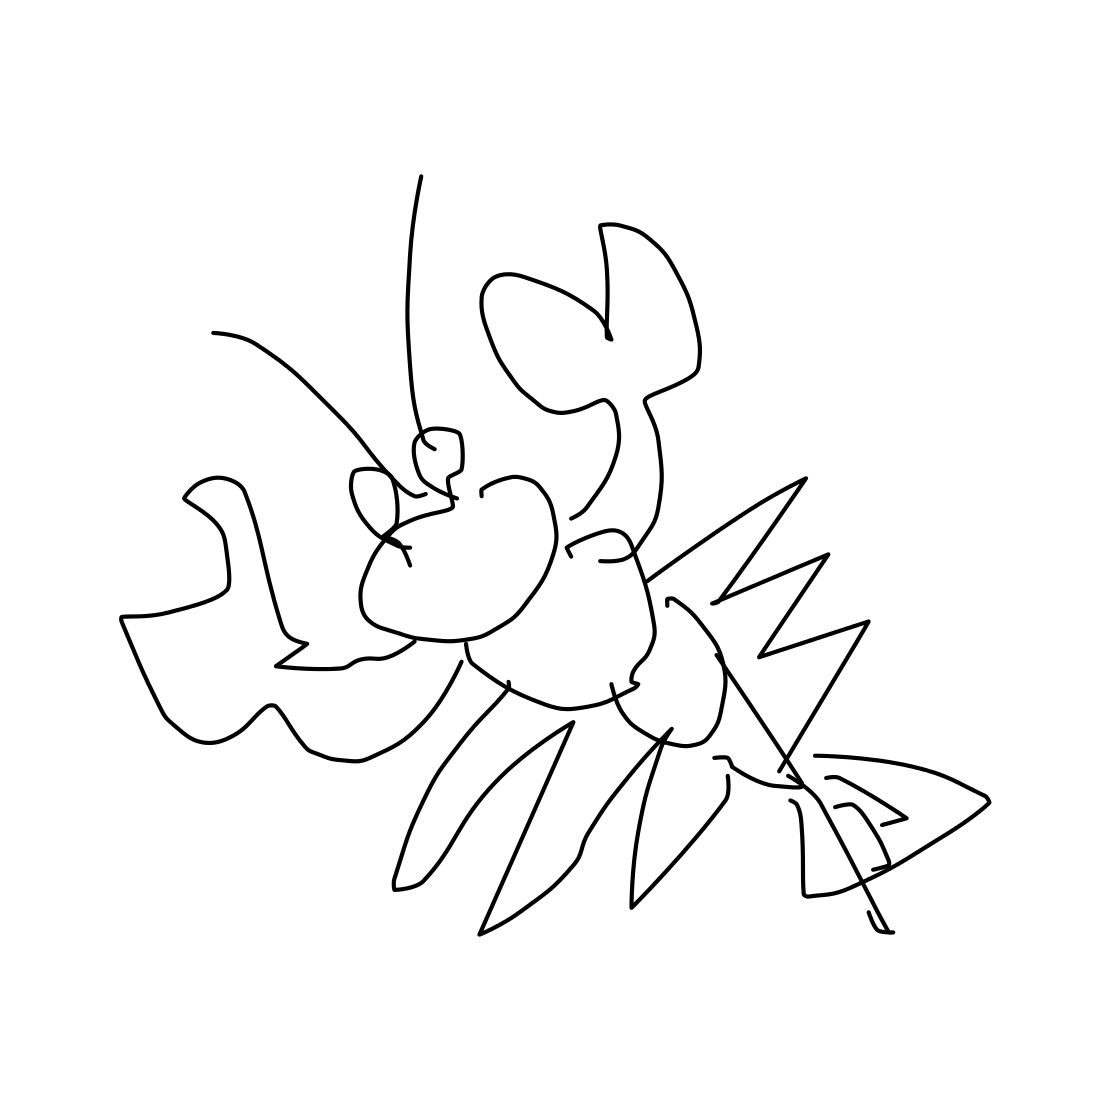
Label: lobster